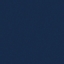
Land use / land cover class: SeaLake